Question: I am develop app that Store to a table some Todo tasks with a - Topics and sub-topics. I thought of two ways to do this action, but what is the best way recommended. Way number 1 : is to add to my table - column with the sub-topics names, and when i want to show this specific Topic just do a for loop query for him.
way number 2 : is create 2 tables that handle the topics is and names and the other one handle the sub-topics data.

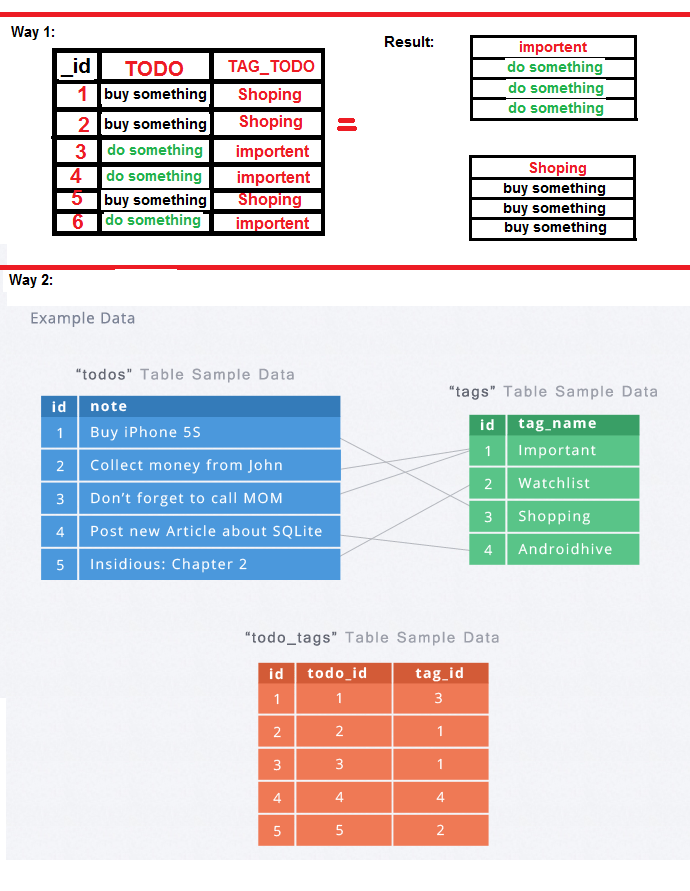
Answer: If you are only going to have one tag on each row, then the first method is fine.
If you are going to allow multiple tags on a row, then use a junction table, which is the 'todo_tags' table in the second approach. The junction table is the right method for storing lists of objects ('tags') attached to another list.